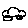
Label: car